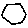
Label: hexagon